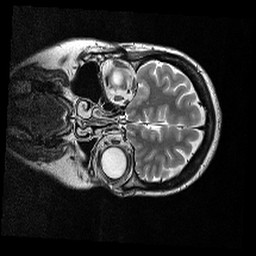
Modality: T2w
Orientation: coronal
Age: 36
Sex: female
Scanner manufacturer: siemens
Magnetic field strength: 3 T
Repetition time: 7 s
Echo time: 0.085 s